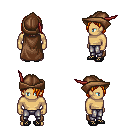
a pixel art fantasy rpg character, male body template, human, tanned skin, brown cape, metal pants, light blonde bangs hairstyle, leather cap, ghillies, four views (front, back, left, right), 2x2 character sprite sheet, small pixel art, hard edges, no anti-aliasing